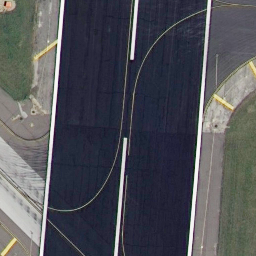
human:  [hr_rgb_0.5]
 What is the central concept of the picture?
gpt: runway